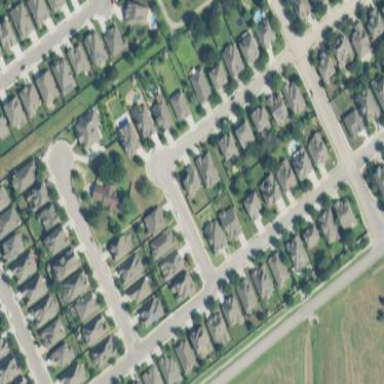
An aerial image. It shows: Residential area composed of single-family homes.